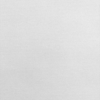
Label: dusty